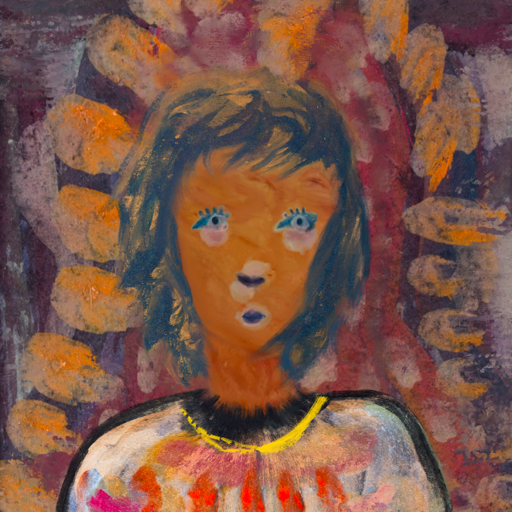
Background: Doll, Head And Neck Front: Pious_Lady, Face Front: Hill_Girl, Bust: Childish, Hair Front: InTheSun, Head Accessory: Blank, Second Necklace: Blank, Necklace: Irani_1, Baby: Blank